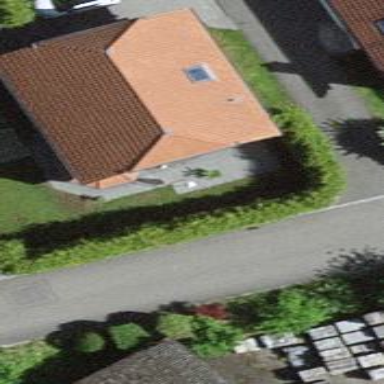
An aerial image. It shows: Half-hipped roof house.